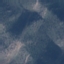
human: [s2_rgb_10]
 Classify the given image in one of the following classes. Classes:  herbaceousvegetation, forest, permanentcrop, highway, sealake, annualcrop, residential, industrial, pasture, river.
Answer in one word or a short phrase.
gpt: HerbaceousVegetation